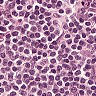
Metastatic tissue present: no